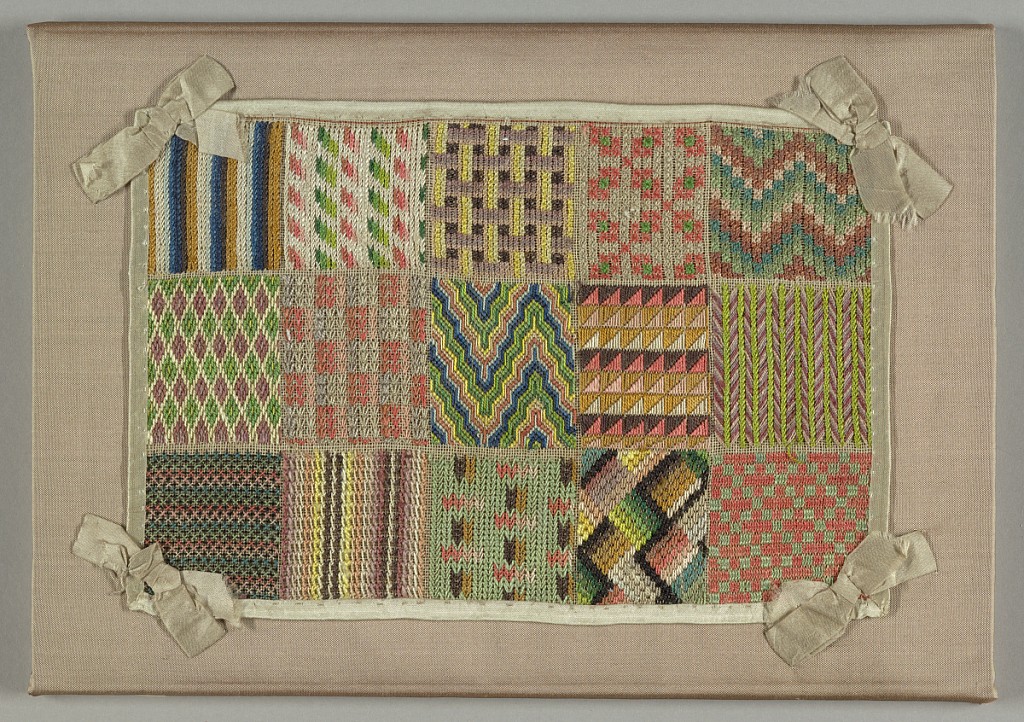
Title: Sampler
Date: early 18th century
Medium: silk embroidery on linen foundation Technique: embroidered on plain weave
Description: Small embroidered sampler with a grid composition of three by five squares, each with a different geometric  pattern including diamonds, stripes and zigzags; worked in shades of black, brown, grey, light blue, light green, yellow, salmon-pink, and ivory. Bound on all four edges with ivory silk ribbon, with a bow at each corner.